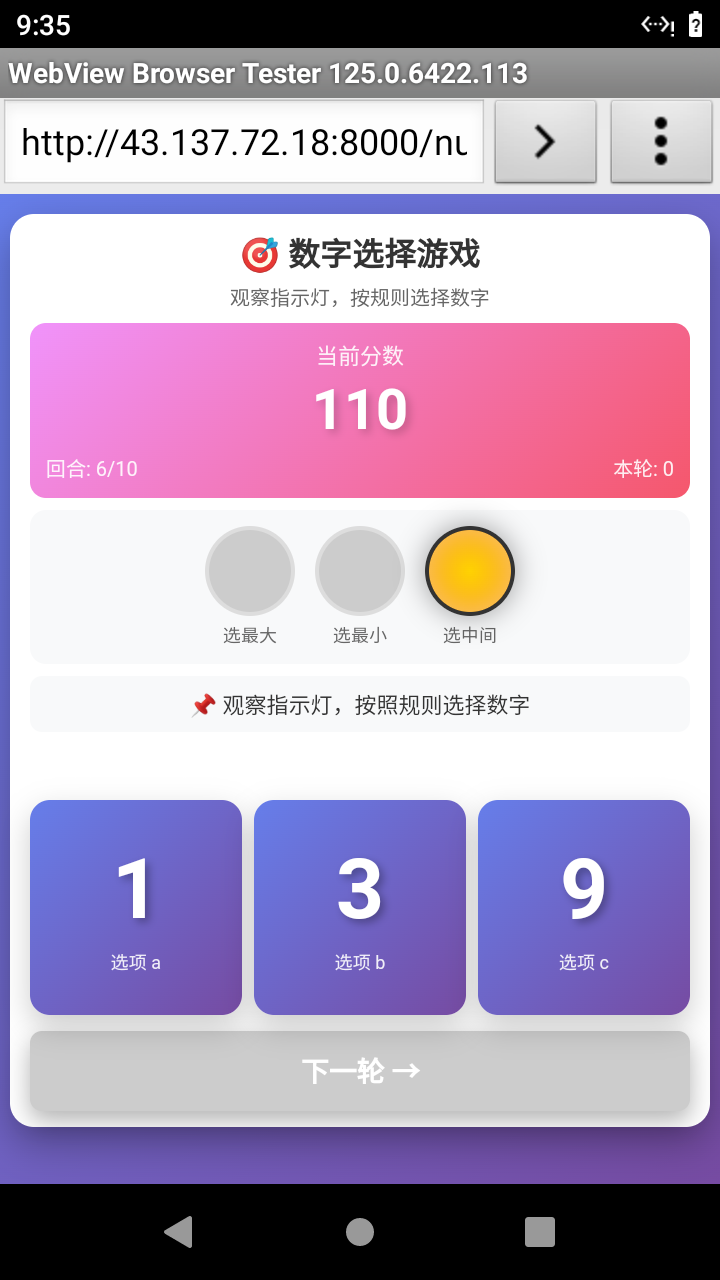

Select the correct number based on the traffic light color.
Answer: 1